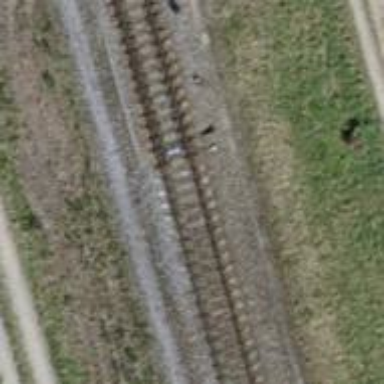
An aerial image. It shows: Railway switch.